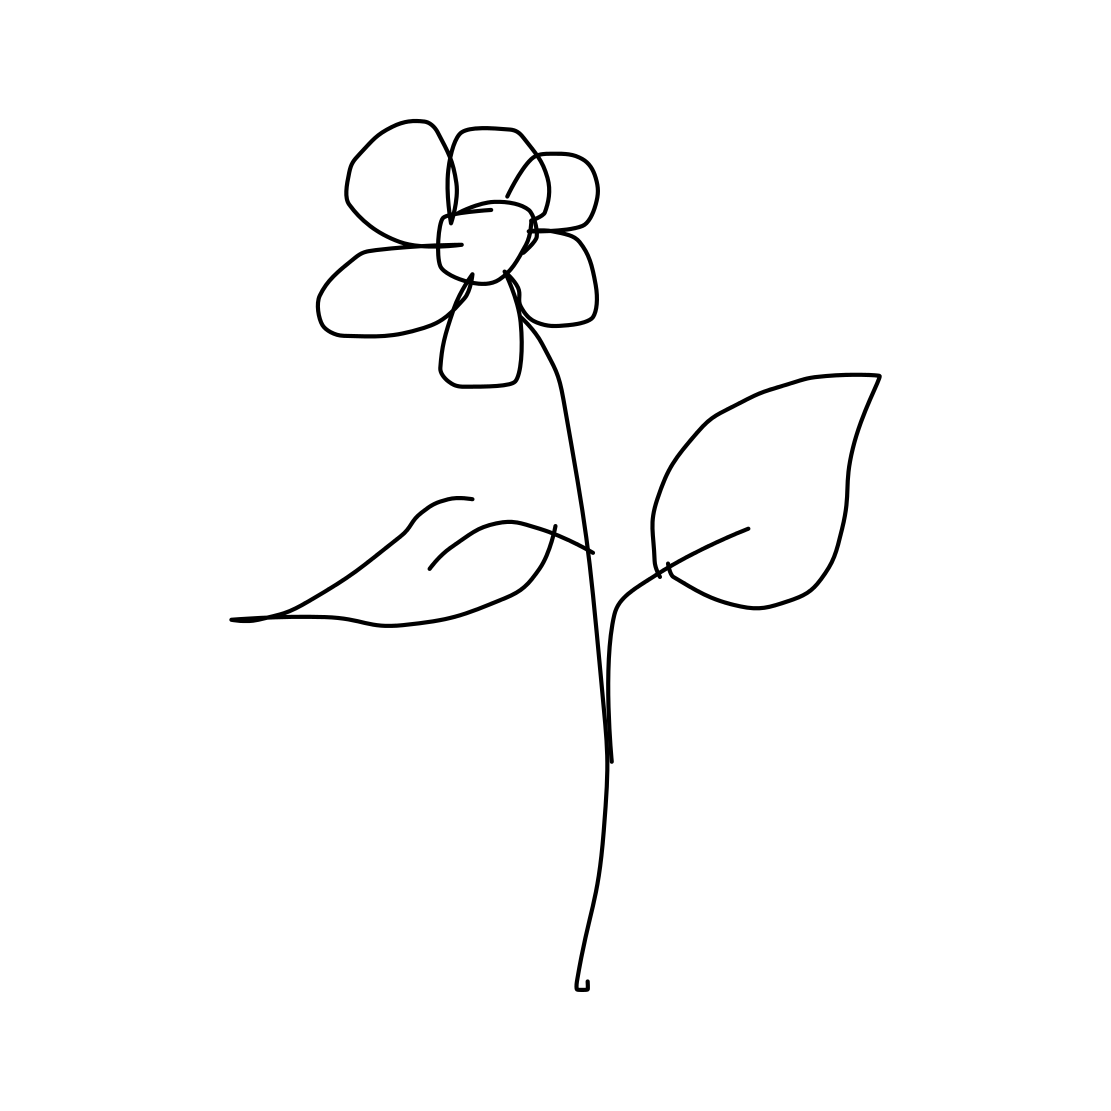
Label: flower with stem